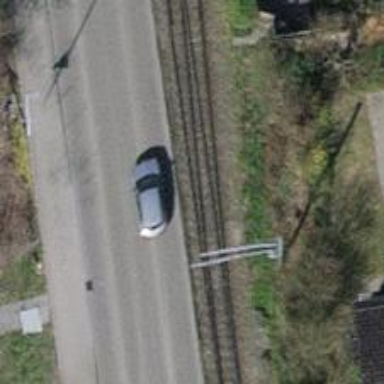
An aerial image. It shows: Railway switch.